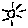
Label: sun